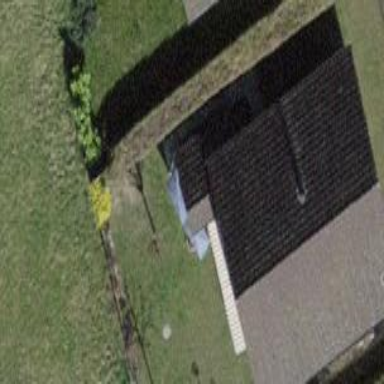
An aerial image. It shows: Building with tiled roof.